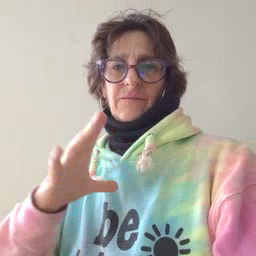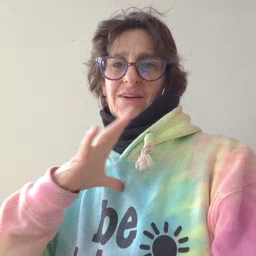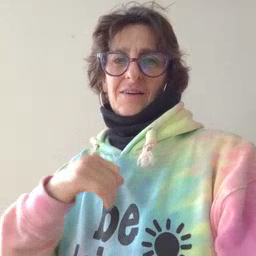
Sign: fine